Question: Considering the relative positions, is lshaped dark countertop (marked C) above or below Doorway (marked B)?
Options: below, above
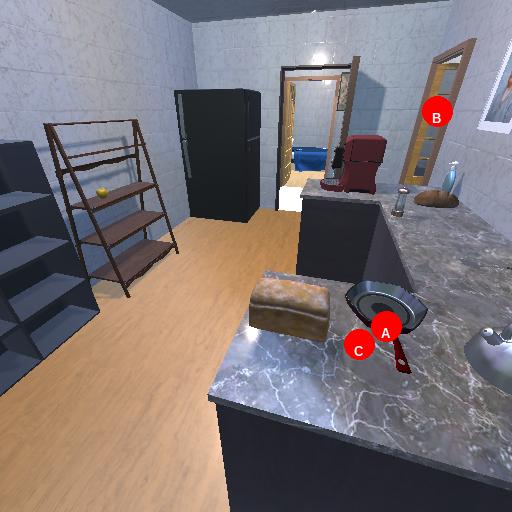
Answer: below